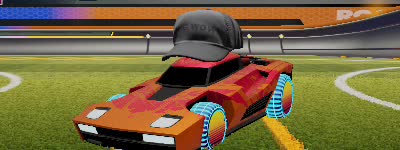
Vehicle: breakout